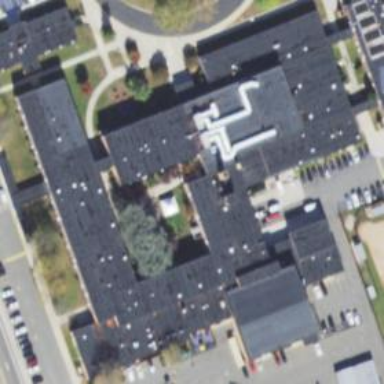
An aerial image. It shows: School.